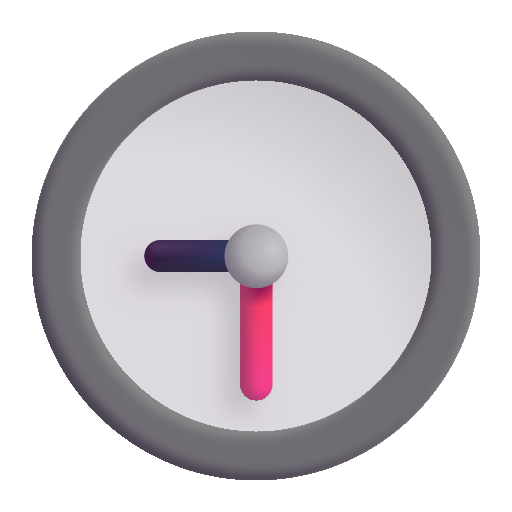
nine thirty color